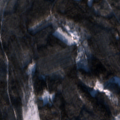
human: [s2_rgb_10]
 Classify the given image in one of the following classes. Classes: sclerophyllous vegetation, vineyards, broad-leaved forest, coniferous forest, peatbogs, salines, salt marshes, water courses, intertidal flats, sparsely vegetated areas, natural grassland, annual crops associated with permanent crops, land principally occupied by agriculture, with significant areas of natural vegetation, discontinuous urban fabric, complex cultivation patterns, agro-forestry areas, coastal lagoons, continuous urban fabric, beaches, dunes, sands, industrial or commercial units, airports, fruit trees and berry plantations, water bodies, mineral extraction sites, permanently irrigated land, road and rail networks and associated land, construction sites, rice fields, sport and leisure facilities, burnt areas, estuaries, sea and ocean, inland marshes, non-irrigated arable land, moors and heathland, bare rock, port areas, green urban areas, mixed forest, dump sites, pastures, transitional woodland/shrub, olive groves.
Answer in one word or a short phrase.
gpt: coniferous forest, mixed forest, transitional woodland/shrub